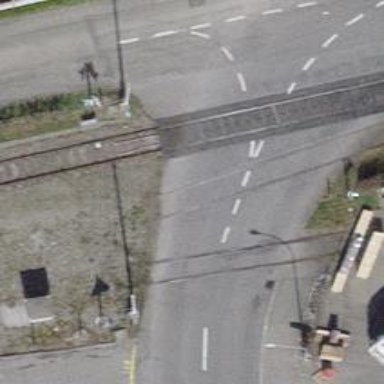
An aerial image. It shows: Level crossing along the railway.